Question:
How to apply style and color with first half words one color and other half worlds other colors like above image
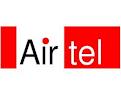
Answer: '''
Spannable str = "AIRTEL";
str.setSpan(new ForegroundColorSpan(Color.RED), 0, 2, Spannable.SPAN_EXCLUSIVE_EXCLUSIVE);
str.setSpan(new ForegroundColorSpan(Color.BLACK), 3, 5, Spannable.SPAN_EXCLUSIVE_EXCLUSIVE);
'''